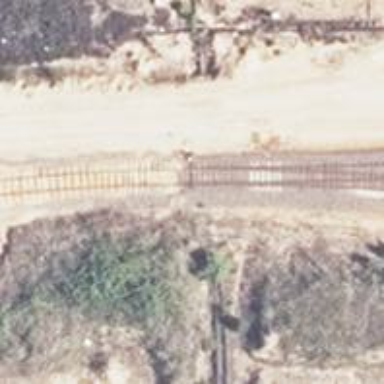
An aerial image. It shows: Railway switch.